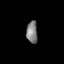
Tissue: lung
Cell type: Epithelial cells
Senescence score: 0.171
Nuclear area (px): 245
Mean DAPI intensity: 124.976